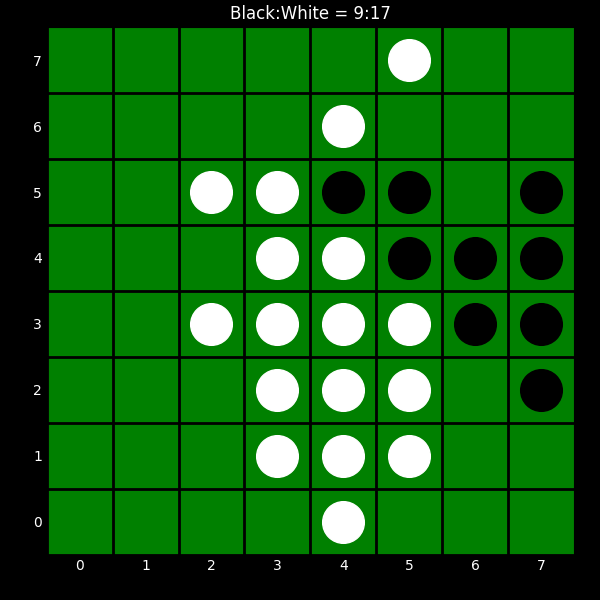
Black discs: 9
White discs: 17